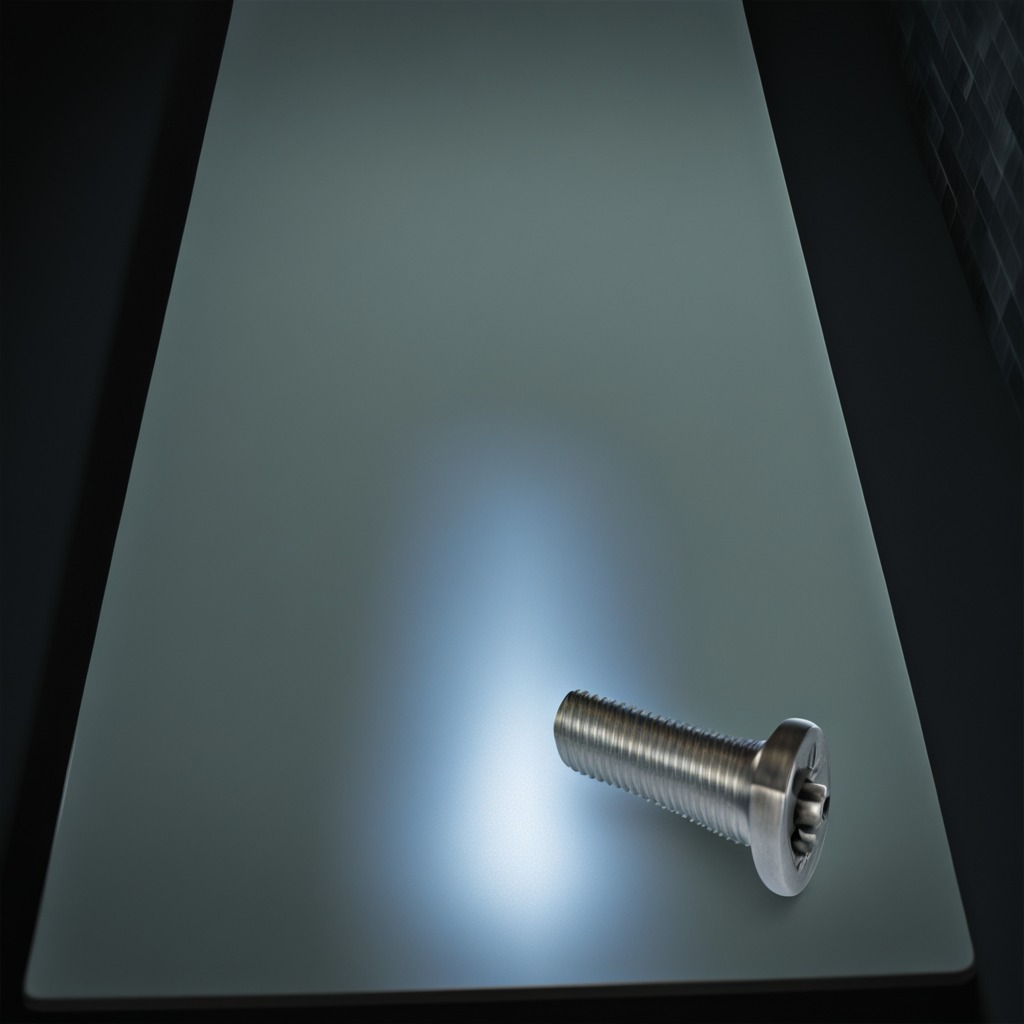
A metal screw is lying on a clean empty table in a railway signal maintenance room lit by harsh overhead fluorescents.